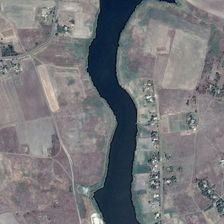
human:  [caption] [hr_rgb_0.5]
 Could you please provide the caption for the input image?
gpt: many pieces of farmlands are in two sides of a river .

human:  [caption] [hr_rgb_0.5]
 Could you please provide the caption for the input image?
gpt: many pieces of farmlands are in two sides of a river .

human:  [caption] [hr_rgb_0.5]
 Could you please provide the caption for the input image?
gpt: a crooked river flows through a large area .

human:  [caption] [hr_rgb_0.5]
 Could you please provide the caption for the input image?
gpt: a vehicle is on the road beside the river .

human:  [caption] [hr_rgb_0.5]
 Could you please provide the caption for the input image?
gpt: a crooked river flows through a large area .